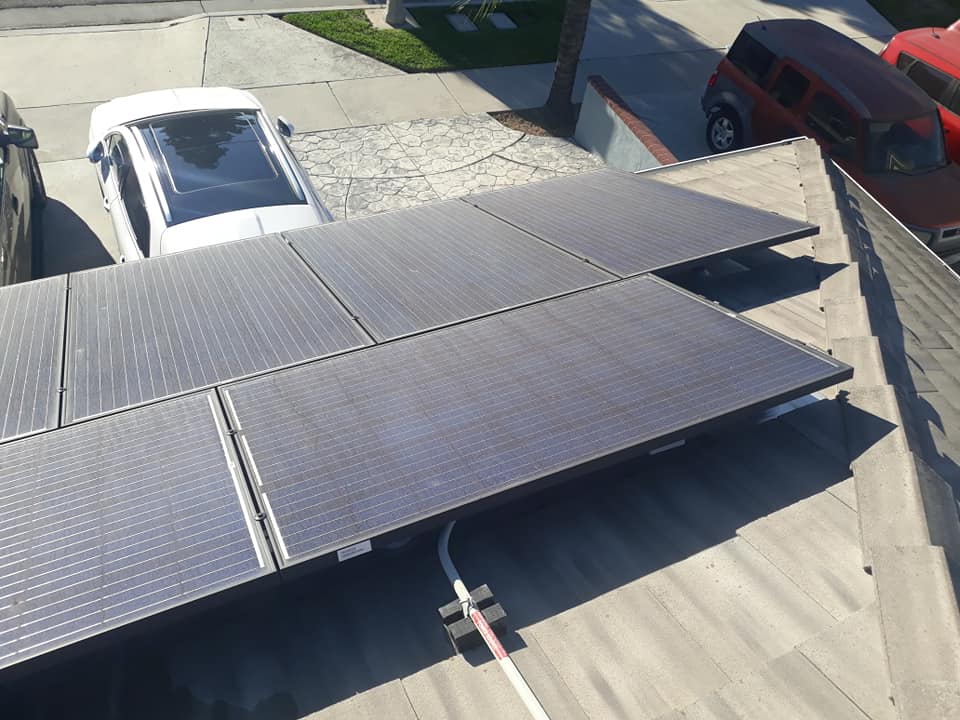
Label: Dusty